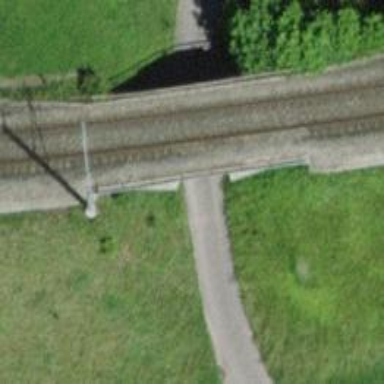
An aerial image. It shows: Well-maintained track road with grade 1 tracktype.